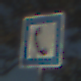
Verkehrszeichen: Fernsprecher
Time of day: MorningAfternoon
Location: Outdoor (Nature)
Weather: PartlyCloudy
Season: NotSpecified
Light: Natural